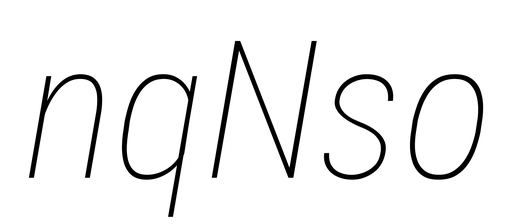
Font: Roboto-Italic_Condensed_Thin_Italic